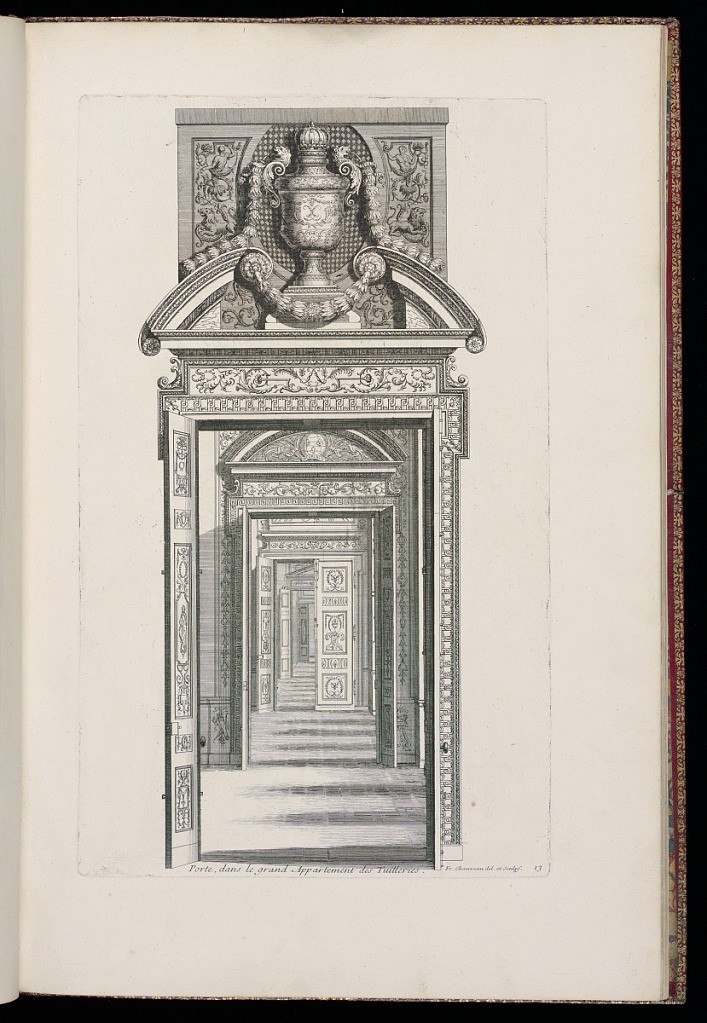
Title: Porte, dans le grand Appartement des Tuilleries.
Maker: François Chauveau, French, 1613 – 1676
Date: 1710
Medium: Etching on laid paper
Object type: Bound print
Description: Thirteenth plate from a series of prints depicting the ornament and interiors of the King's apartment at the Royal palaces of the Louvre and the Tuileries, part of the Cabinet du Roi (King's Cabinet) series published by the Imprimerie Royale. The plate illustrates a door and the view of the enfilade from the door from the Grand Apartment of the Tuileries Palace.  The doorframe is decorated with running patters, and friezes ornamented with grotesque and arabesque motifs, palm leaves, foliage, acanthus leaves, strapwork, cartouches, interlaced L's, herms, and rosettes. The overdoor in the form of a broken pediment features a large, lidded vase with a French Royal crown shaped lid, and lion-handles. The vase is flanked by laurel leaf garlands with grotesque ornament and a checkered background. Four subsequent doorframes and doors are visible as part of the enfilade of rooms that make up the King's apartment. The plate is titled, signed, and numbered.